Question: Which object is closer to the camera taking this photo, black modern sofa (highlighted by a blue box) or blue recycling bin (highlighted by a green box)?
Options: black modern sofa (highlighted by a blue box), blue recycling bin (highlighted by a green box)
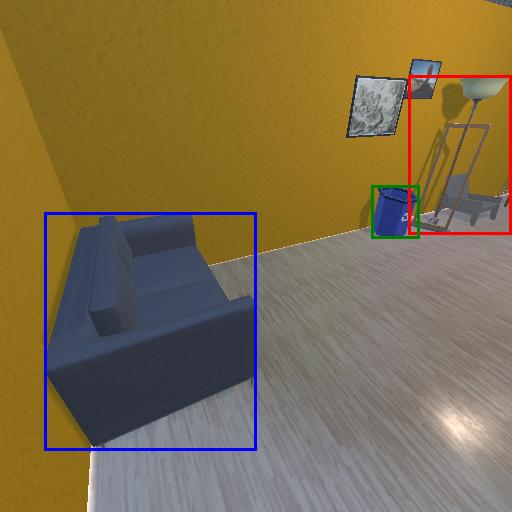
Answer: black modern sofa (highlighted by a blue box)